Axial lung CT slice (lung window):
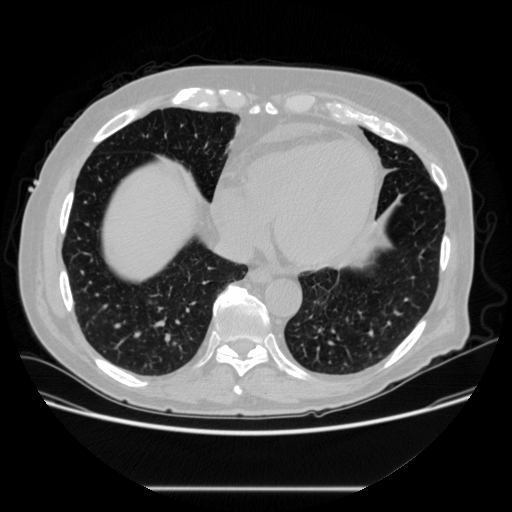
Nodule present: no